Question: What is the value of the measurement in the image?
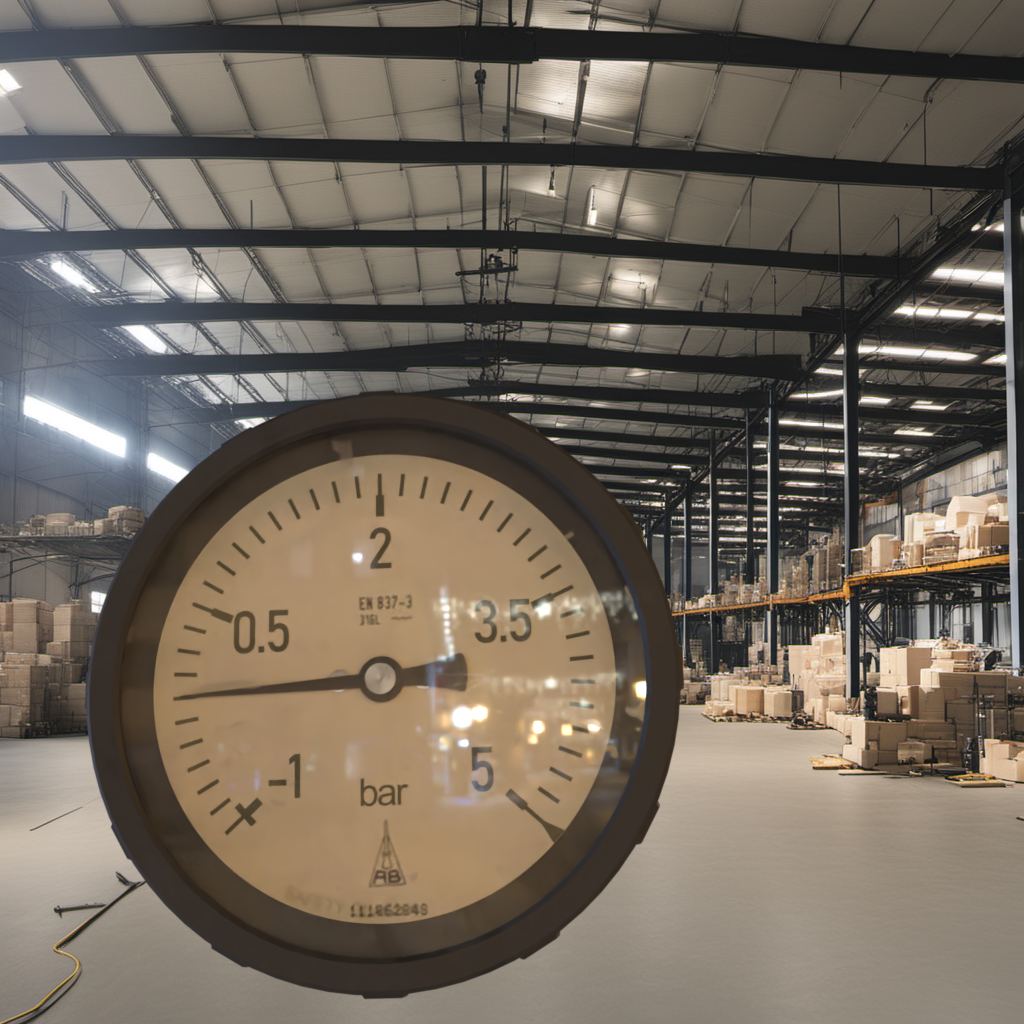
Answer: The result is -0.12
Question: What is the range of the measurement shown in the image?
Answer: The range is from -1 to 5
Question: What is the minimum and maximum value of the measurement shown in the image?
Answer: The minimum value is -1 and the maximum value is 5